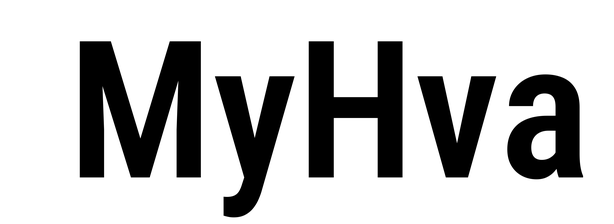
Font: Roboto_Condensed_SemiBold